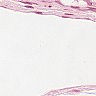
Metastatic tissue present: no